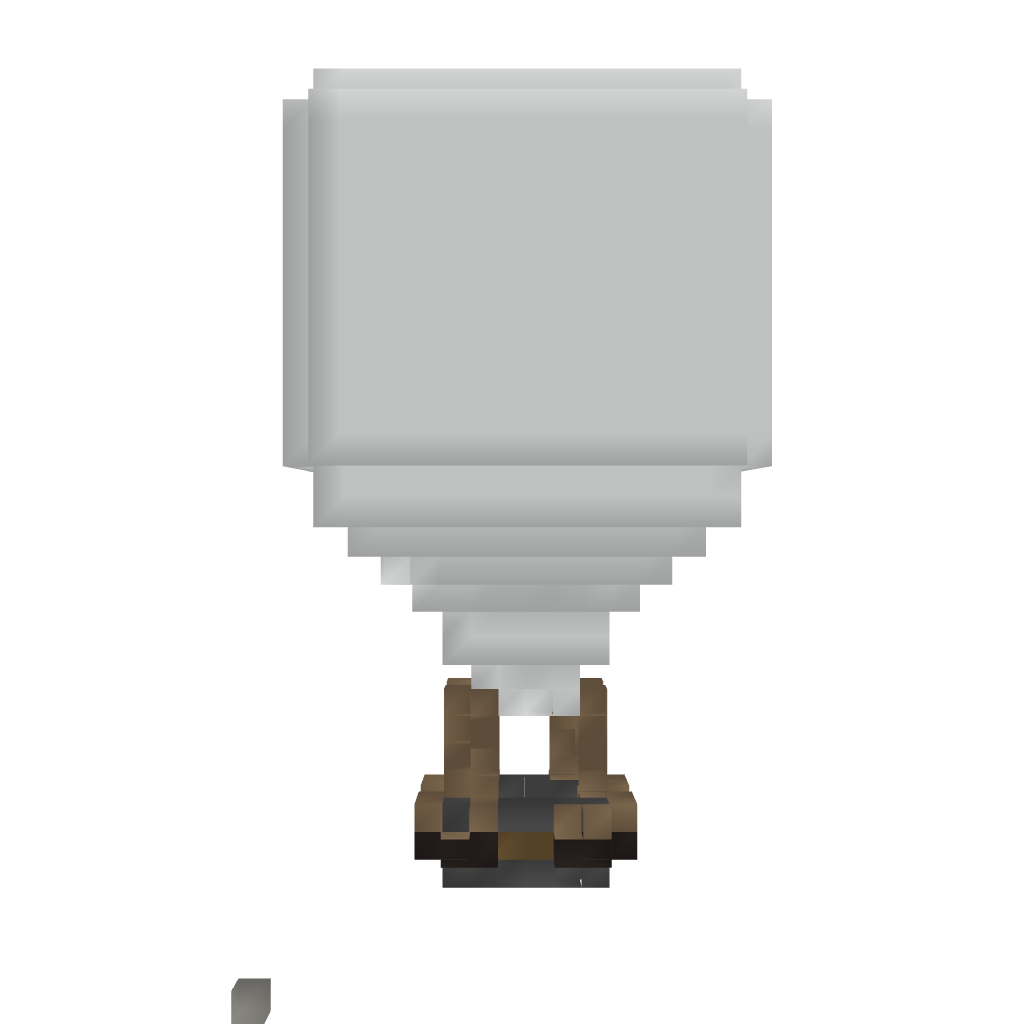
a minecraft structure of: Hot air balloon